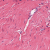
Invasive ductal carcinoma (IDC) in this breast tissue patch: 0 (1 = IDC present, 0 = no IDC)